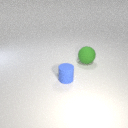
large green rubber sphere behind small blue rubber cylinder